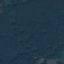
Land use / land cover: Forest